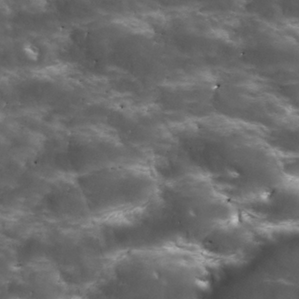
Label: non_frost